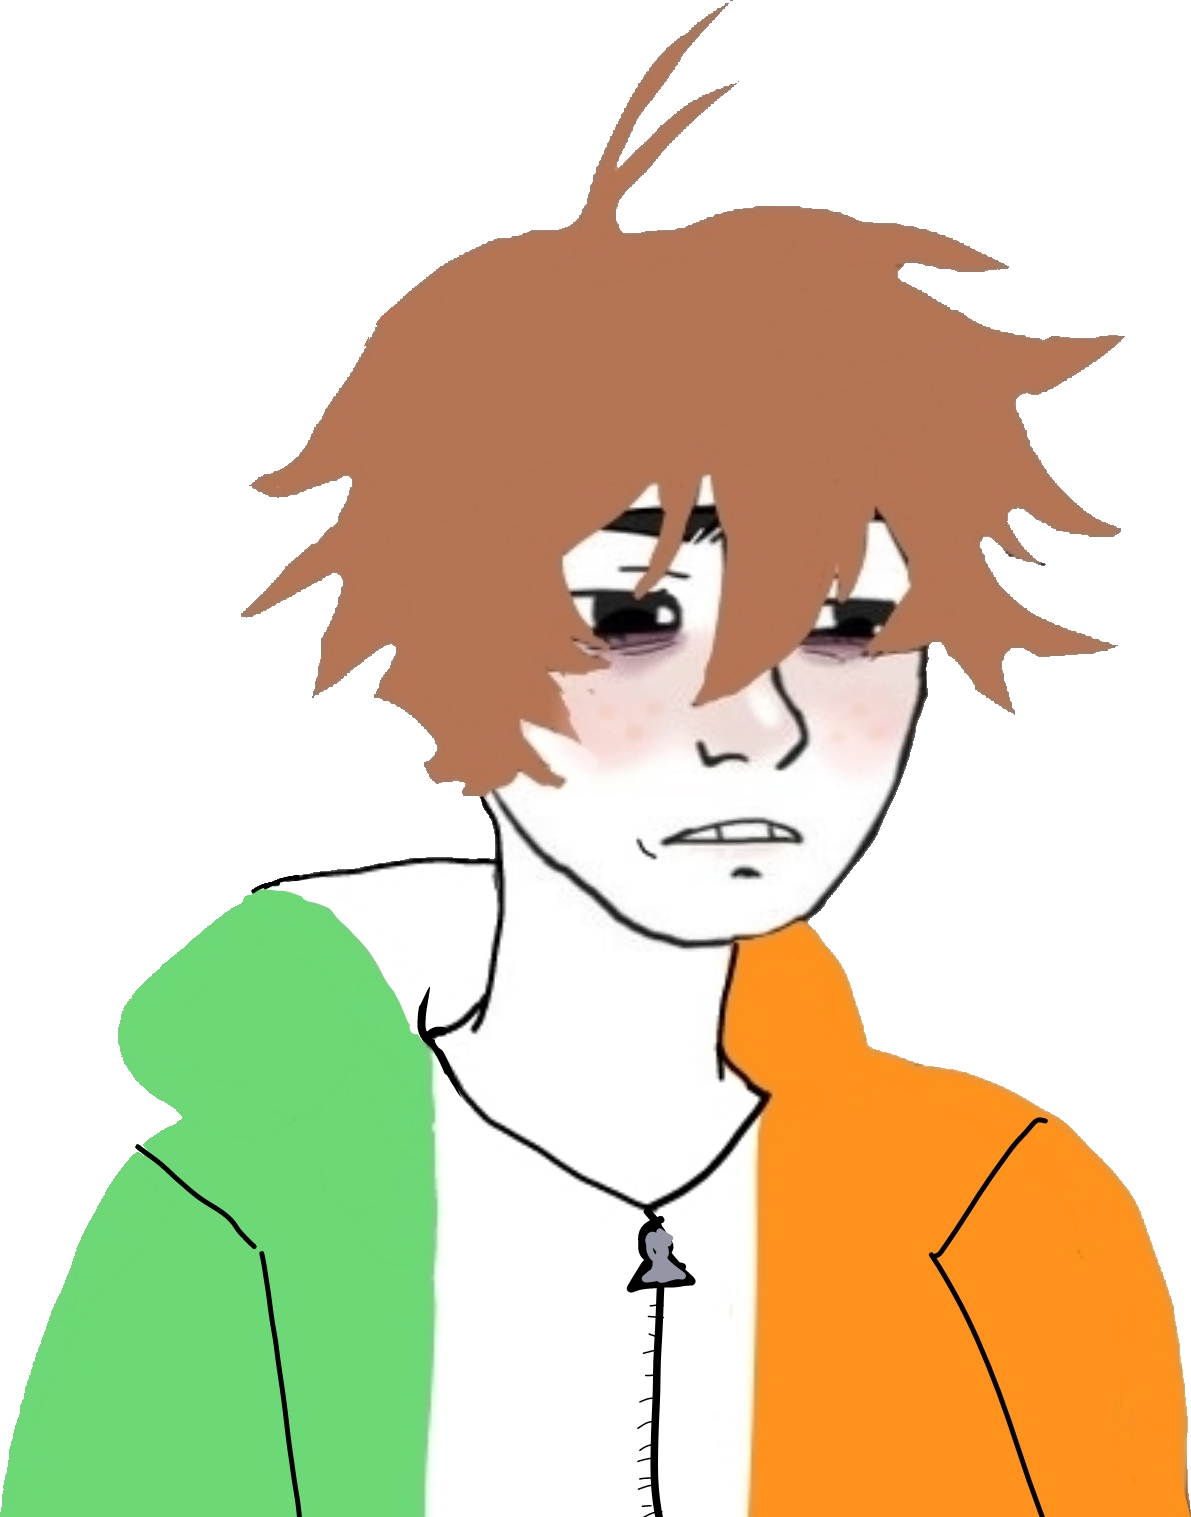
Label: 5_Twinkjak